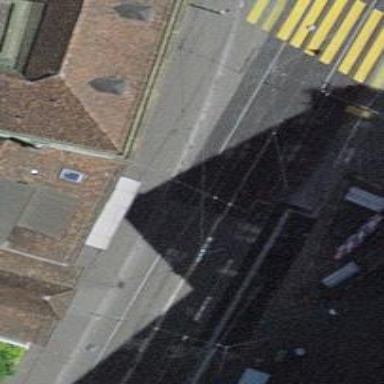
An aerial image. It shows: Tram stop with stop position for public transport.